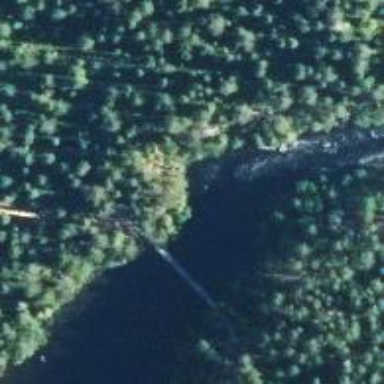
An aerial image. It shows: Path crossing suspension bridge with excellent trail visibility.